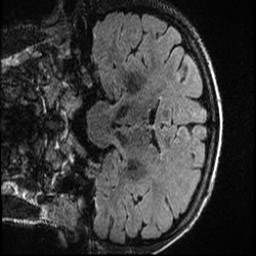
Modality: T1w
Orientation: coronal
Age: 21
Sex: male